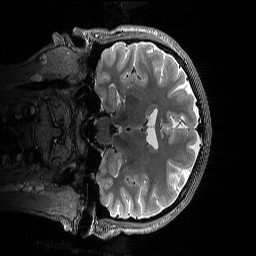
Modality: T2w
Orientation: coronal
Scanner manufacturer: siemens
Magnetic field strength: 3 T
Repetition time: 3.2 s
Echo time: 0.565 s